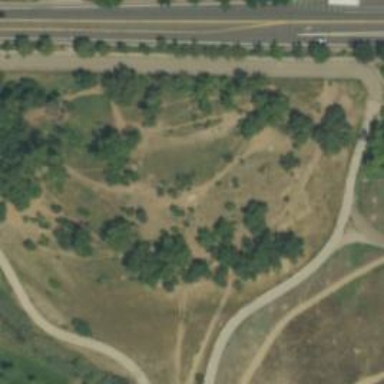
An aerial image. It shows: Disc golf tee.